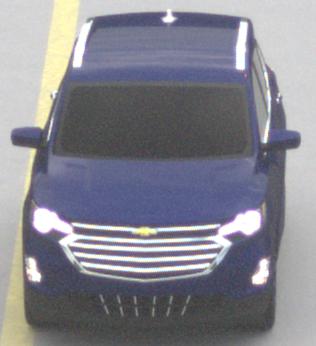
Make: Chevrolet
Model: Equinox
Detailed model: Gen. 2
Model produced from: 2015
Model produced until: 2017
Doors: 5
Color: blue
Road condition: dry road
Daytime: midday
Contrast: low contrast